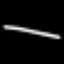
Label: line